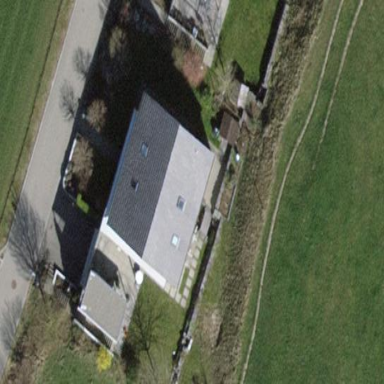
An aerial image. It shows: Building with tile roof.